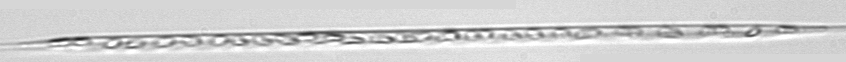
Label: Rhizosolenia